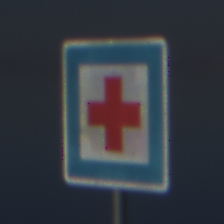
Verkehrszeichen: ErsteHilfe
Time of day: MorningAfternoon
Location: Outdoor (Nature)
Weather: PartlyCloudy
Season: NotSpecified
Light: Natural